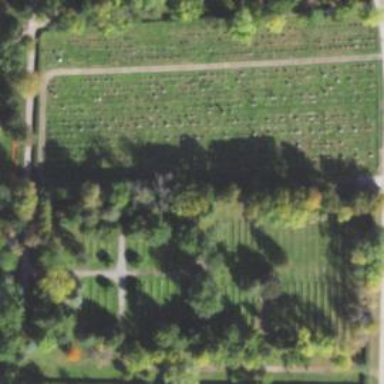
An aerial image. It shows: Grave yard.